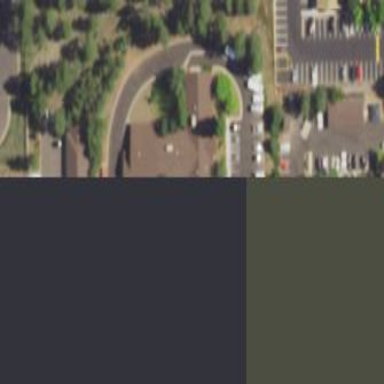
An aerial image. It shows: Nursing home housed in social facility building.